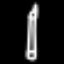
Label: pencil